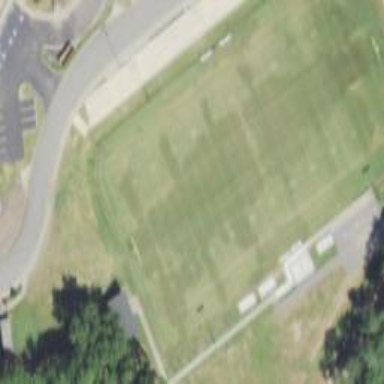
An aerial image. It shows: American football pitch.